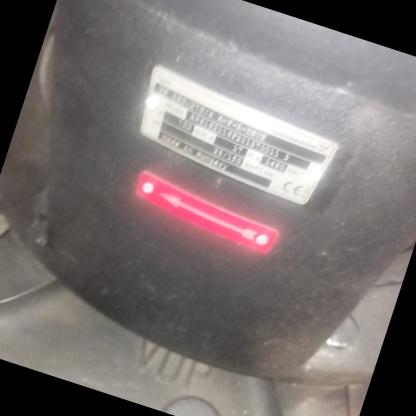
Klasa: tabliczka-znamionowa